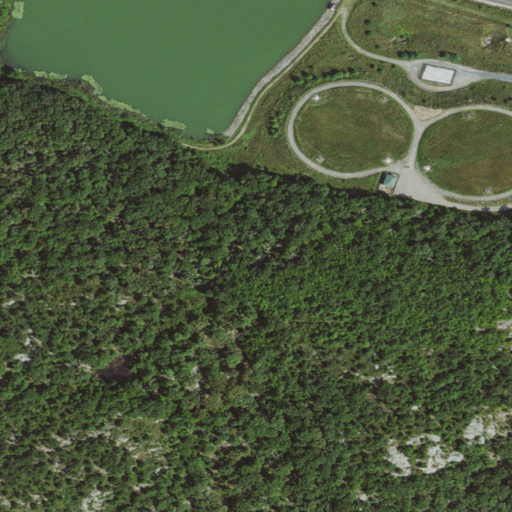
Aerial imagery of ridge(s) in Massachusetts named The Broken Hills containing deciduous forest, open water, low intensity development, open development, medium intensity development, grassland, high intensity development, barren land, pasture, and herbaceous wetlands